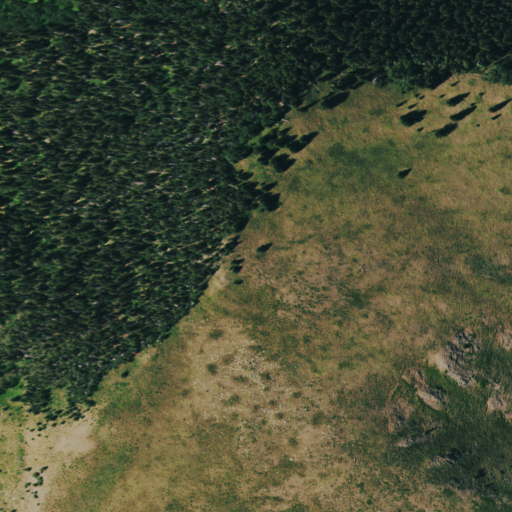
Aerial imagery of mountain in Colorado named Baldy Peak containing grassland, evergreen forest, deciduous forest, and mixed forest